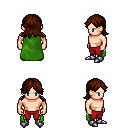
a pixel art fantasy rpg character, male body template, human, light skin, green cape, red pants, brown loose hair, metal boots, four views (front, back, left, right), 2x2 character sprite sheet, small pixel art, hard edges, no anti-aliasing